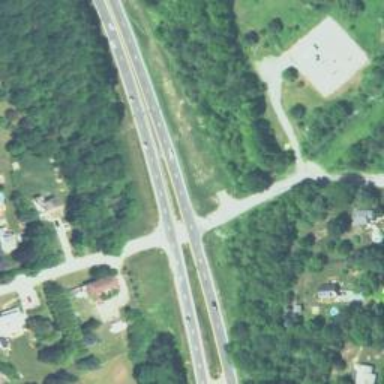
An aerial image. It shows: This image shows trunk highway that functions as expressway.